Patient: sex M, age 46
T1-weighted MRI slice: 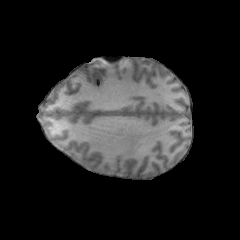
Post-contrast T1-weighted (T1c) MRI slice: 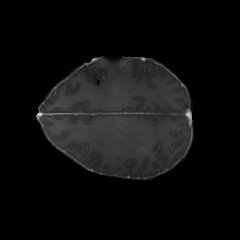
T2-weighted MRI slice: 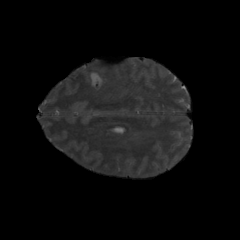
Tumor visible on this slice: no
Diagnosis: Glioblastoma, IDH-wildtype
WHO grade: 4